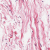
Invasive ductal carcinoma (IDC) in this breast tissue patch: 0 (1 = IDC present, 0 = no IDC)